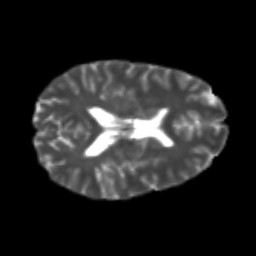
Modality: T2w
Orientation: axial
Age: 24
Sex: male
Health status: healthy
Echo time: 0.074 s